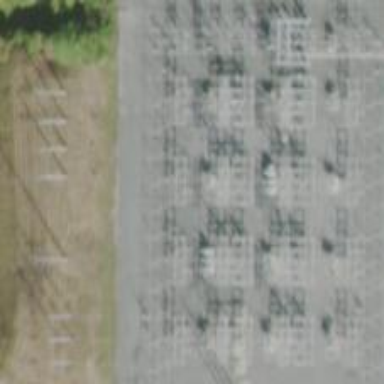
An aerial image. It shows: Switch for power supply.